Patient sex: F
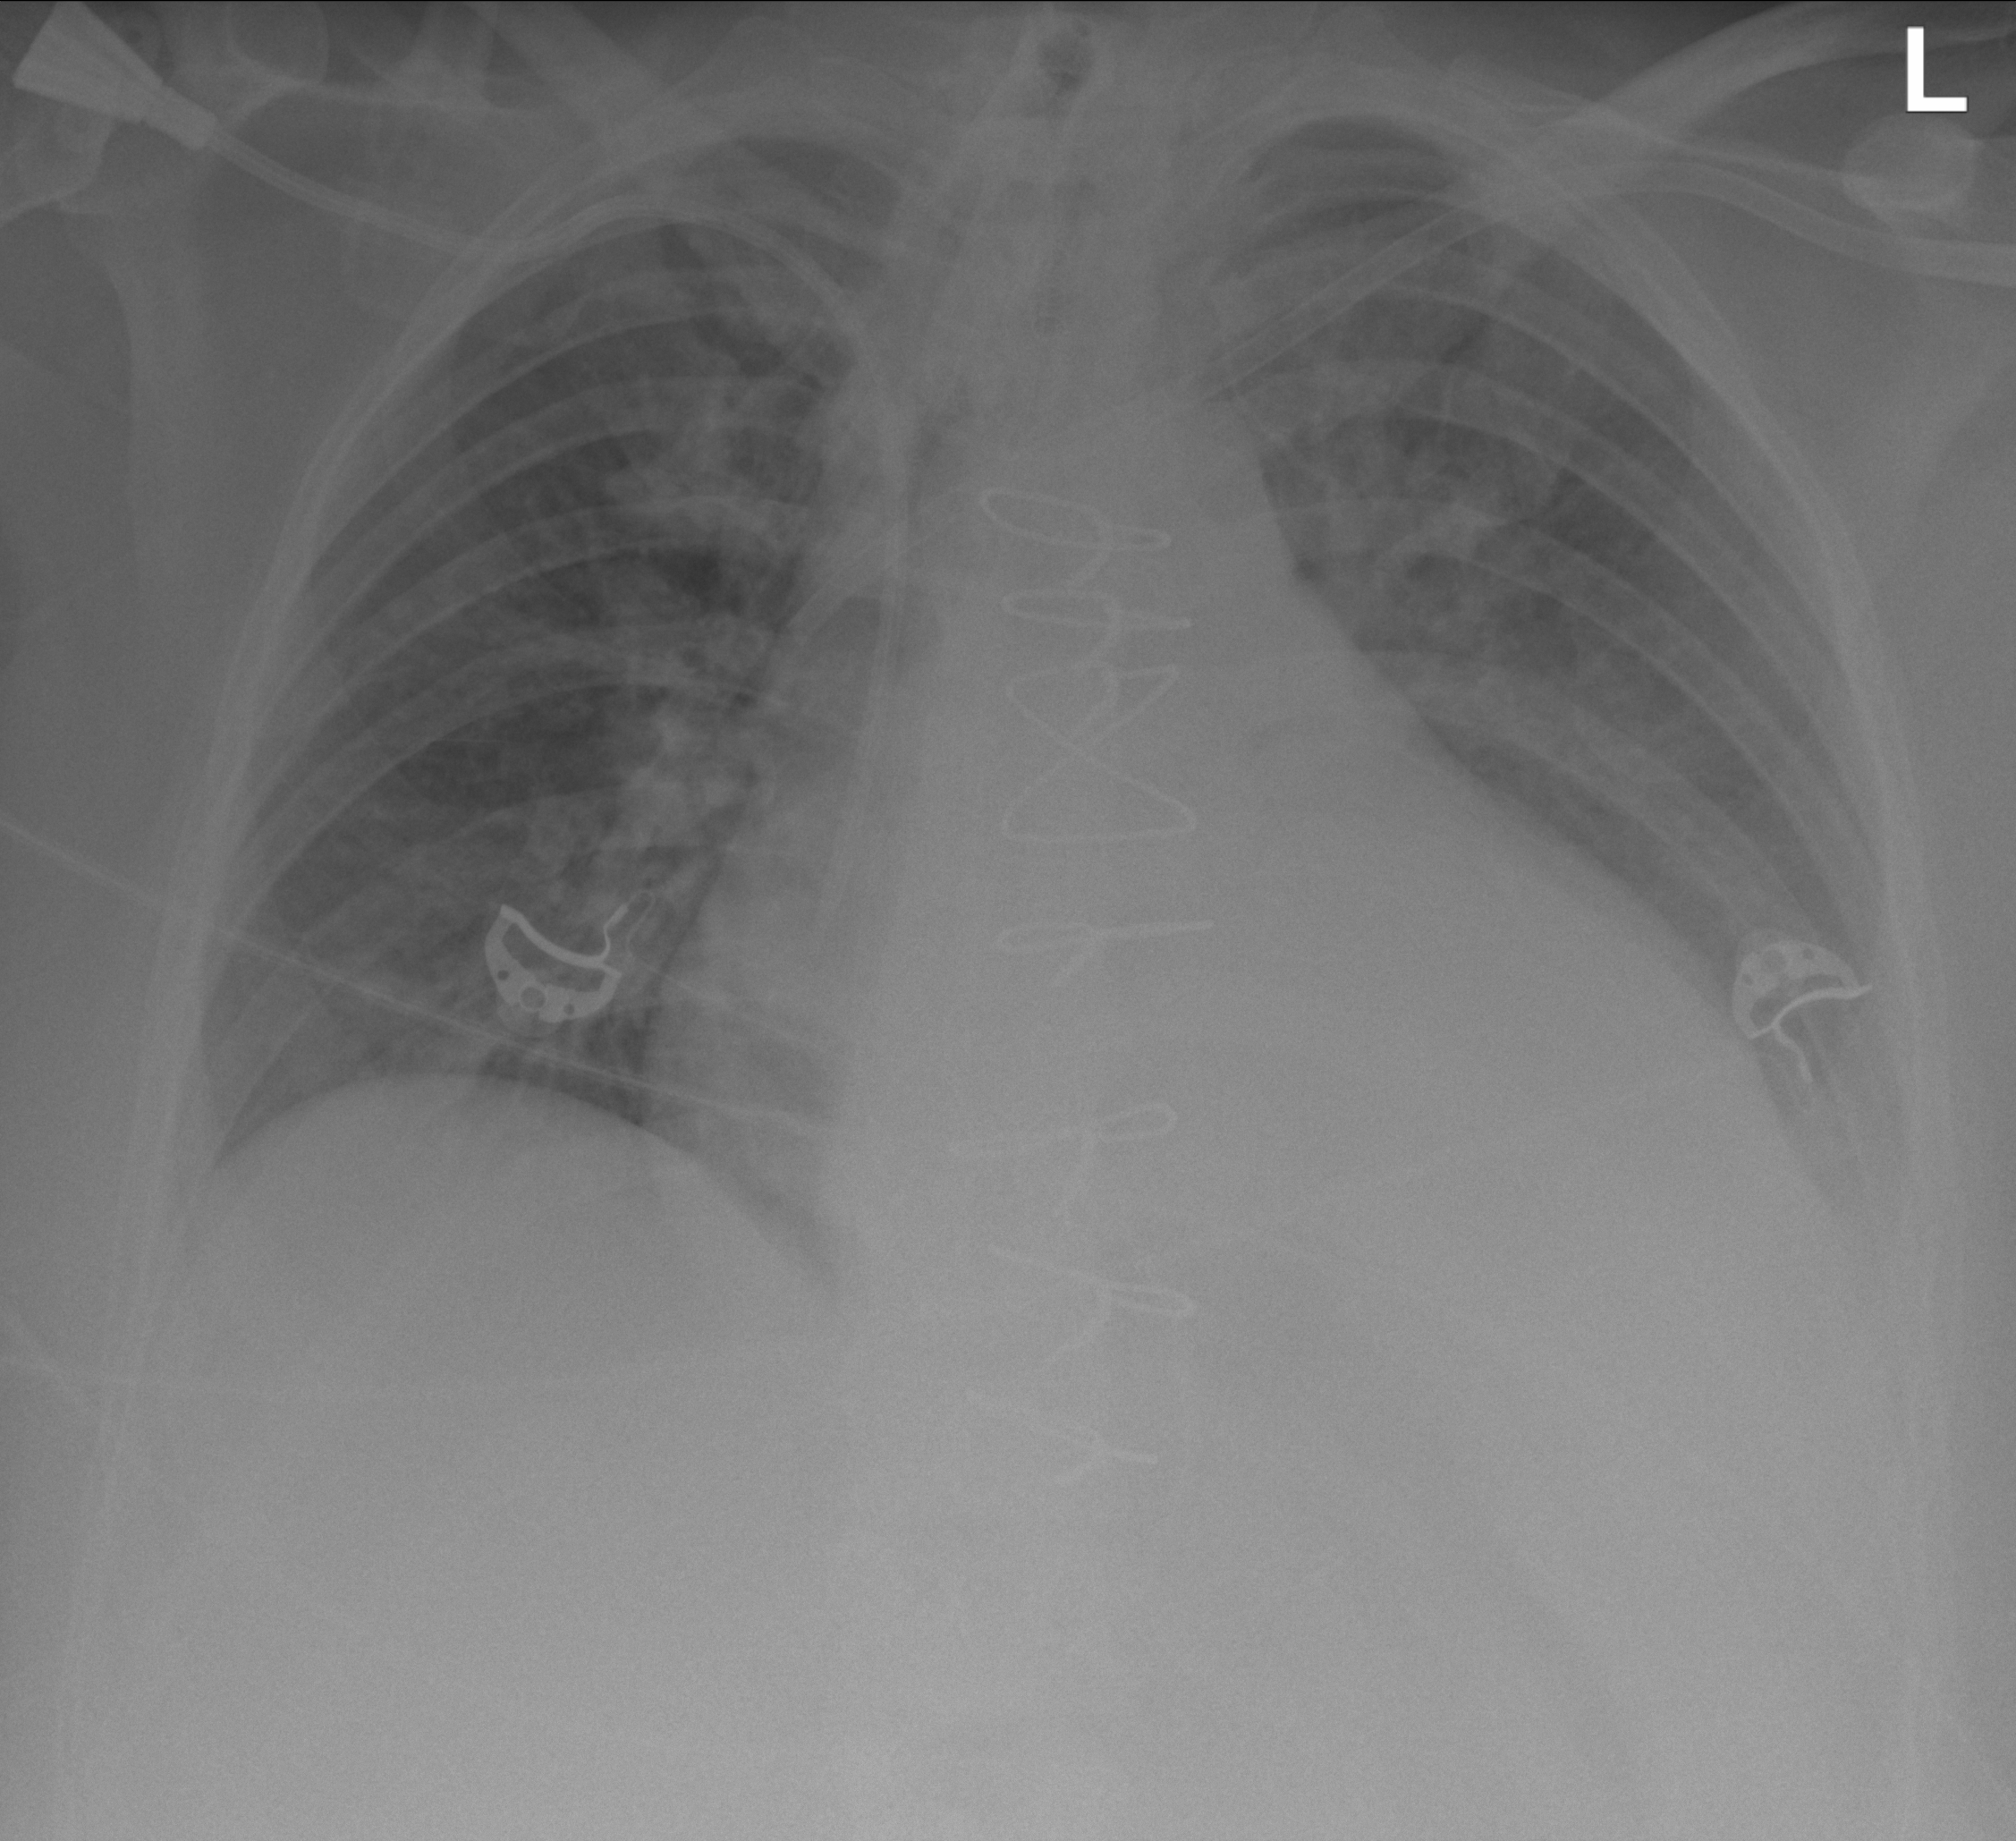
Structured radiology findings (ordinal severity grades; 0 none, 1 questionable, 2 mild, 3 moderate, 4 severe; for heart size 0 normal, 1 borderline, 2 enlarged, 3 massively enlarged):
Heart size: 2
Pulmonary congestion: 2
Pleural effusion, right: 0
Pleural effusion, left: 2
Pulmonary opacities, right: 0
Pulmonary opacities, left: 0
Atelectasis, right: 0
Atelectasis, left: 2